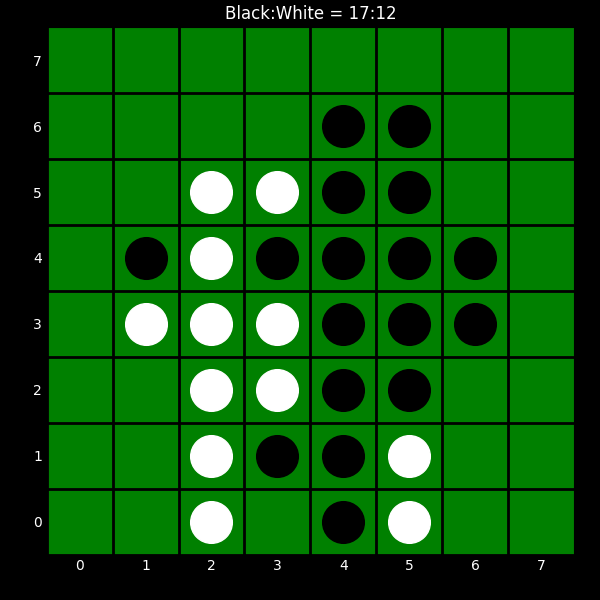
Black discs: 17
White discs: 12